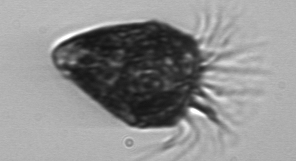
Label: Strombidium_morphotype2